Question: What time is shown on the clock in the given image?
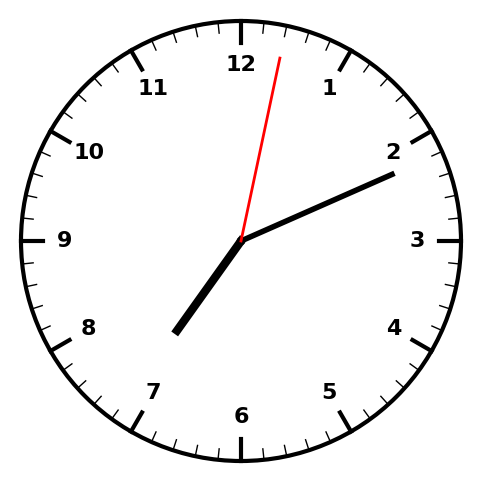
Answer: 07:11:02